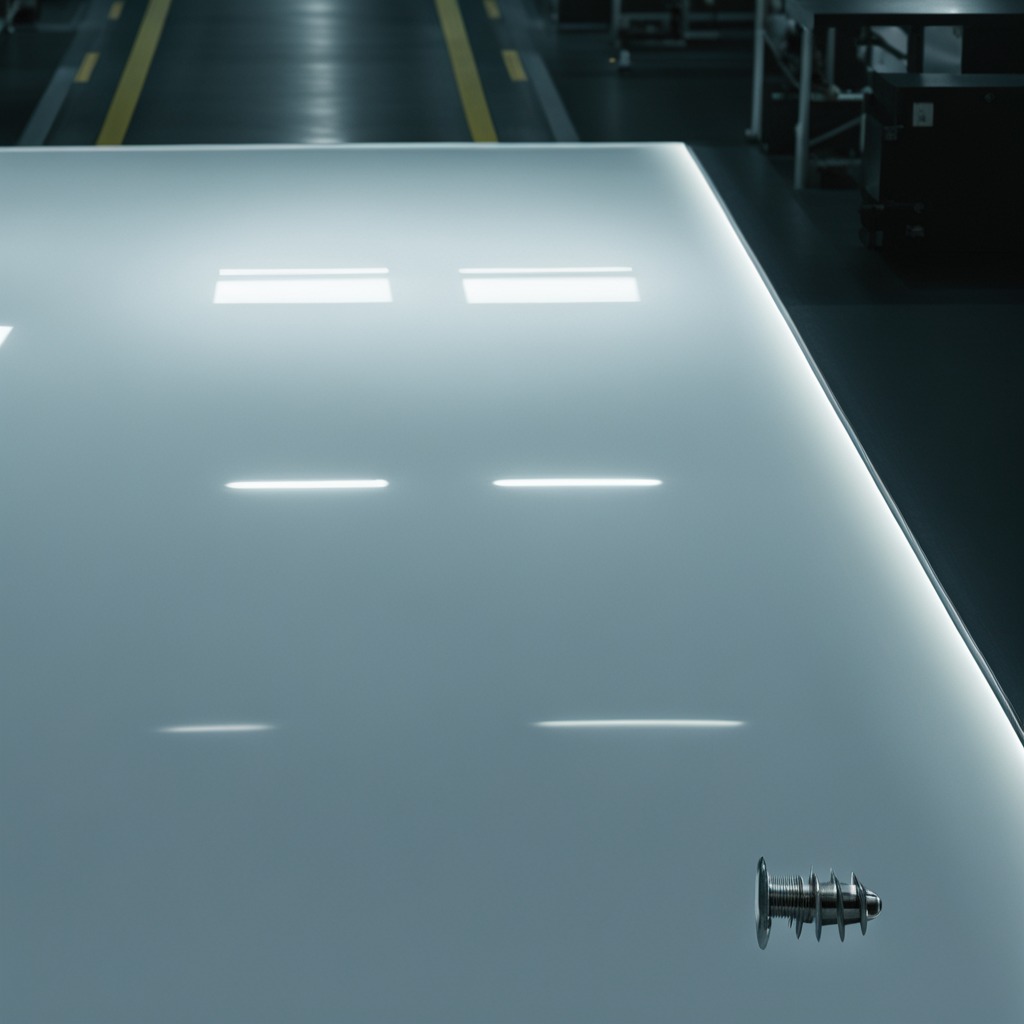
A metal screw is lying on the table in the ship maintenance bay.